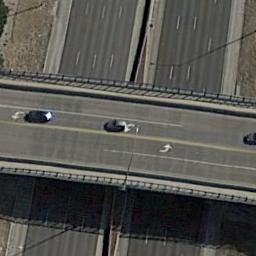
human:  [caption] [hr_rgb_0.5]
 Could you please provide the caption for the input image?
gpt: There are several overpasses here .

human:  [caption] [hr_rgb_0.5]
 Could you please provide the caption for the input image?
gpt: The overpass is next to the bare land with some cars .

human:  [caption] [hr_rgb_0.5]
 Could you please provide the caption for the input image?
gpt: The cross-line overpass is over the roads and some cars are driving on the overpass .

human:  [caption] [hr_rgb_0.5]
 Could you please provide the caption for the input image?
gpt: There are several cars are on the overpass .

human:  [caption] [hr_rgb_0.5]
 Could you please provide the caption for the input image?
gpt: There are brown lawns beside the overpass .